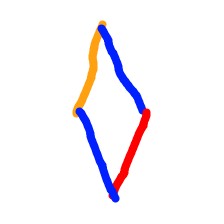
Shape: rhombus